Question: I'm using bootstrap and I currently have an alert box:
'''
<div class="alert alert-secondary alert-dismissible" id="delAlbumAlert">
<span><strong>Delete Album!</strong> Select the album(s) you want to delete.</span>
<button type="button" class="close" aria-label="Close" onclick="return handleOptions($('#btnDeleteAlbum'));">
<span aria-hidden="true" style="color:black;">&times;</span>
</button>
</div>
'''
The close button is not aligned vertically. Here is how it shows up.

How can I make the button aligned? I tried using the '<div clas="alert..." style="top: -4px;">' and it kind of worked but I was wondering if there is a better approach.
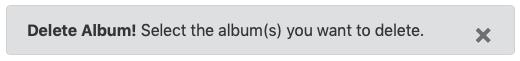
Answer: Override the 'padding-top' property of the button like the following:
'''
.close {
padding-top: .60rem !important;
}
'''
'''
<script src="https://ajax.googleapis.com/ajax/libs/jquery/2.1.1/jquery.min.js"></script>
<link href="https://stackpath.bootstrapcdn.com/bootstrap/4.1.3/css/bootstrap.min.css" rel="stylesheet" integrity="sha384-MCw98/SFnGE8fJT3GXwEOngsV7Zt27NXFoaoApmYm81iuXoPkFOJwJ8ERdknLPMO" crossorigin="anonymous">
<script src="https://stackpath.bootstrapcdn.com/bootstrap/4.1.3/js/bootstrap.min.js" integrity="sha384-ChfqqxuZUCnJSK3+MXmPNIyE6ZbWh2IMqE241rYiqJxyMiZ6OW/JmZQ5stwEULTy" crossorigin="anonymous"></script>
<div class="alert alert-secondary alert-dismissible" id="delAlbumAlert">
<span><strong>Delete Album!</strong> Select the album(s) you want to delete.</span>
<button type="button" class="close" aria-label="Close" onclick="return handleOptions($('#btnDeleteAlbum'));">
<span aria-hidden="true" style="color:black;">&times;</span>
</button>
</div>
'''